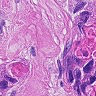
Metastatic tissue present: yes